Interaction volume radius: 5 \u00c5
Interaction volume height: 40 \u00c5
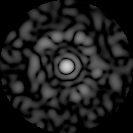
Disorder parameter: 0.8337